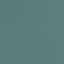
Land use / land cover: SeaLake